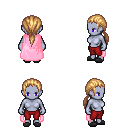
a pixel art fantasy rpg character, female body template, dark elf, purple skin, pink cape, red pants, light blonde ponytail hairstyle, gray slippers, four views (front, back, left, right), 2x2 character sprite sheet, small pixel art, hard edges, no anti-aliasing